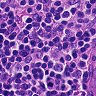
Metastatic tissue present: no